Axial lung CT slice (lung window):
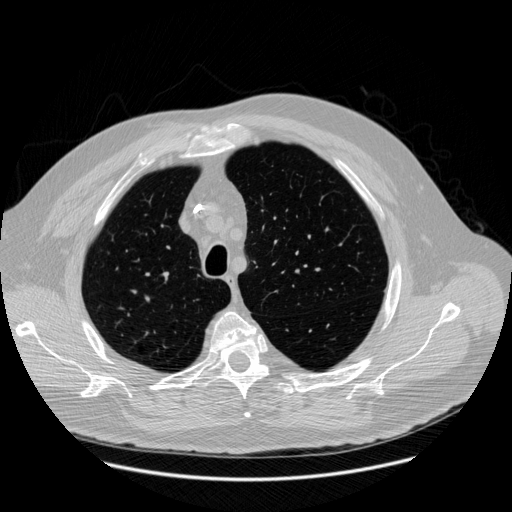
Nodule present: no